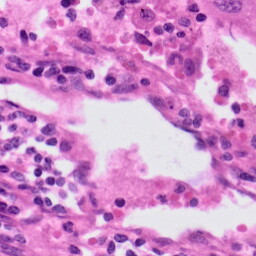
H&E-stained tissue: Lung